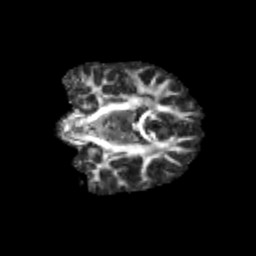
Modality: FA
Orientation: coronal
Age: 10
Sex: male
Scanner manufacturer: siemens
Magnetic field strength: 3 T
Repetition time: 3.8 s
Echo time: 0.07 s